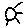
Label: sun